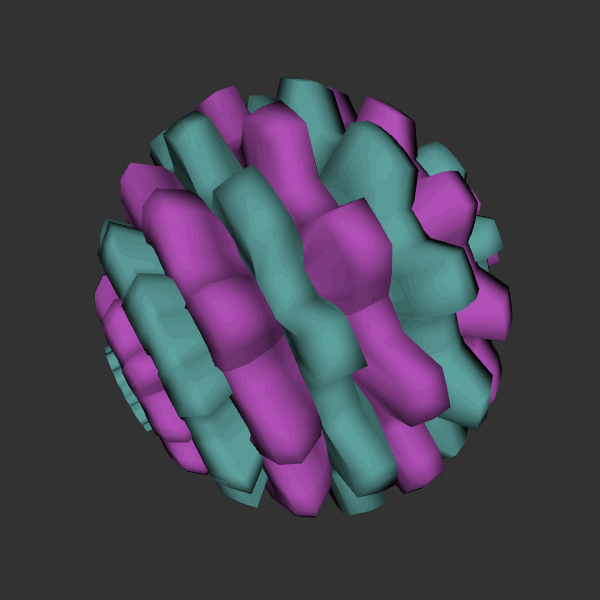
Background: dark